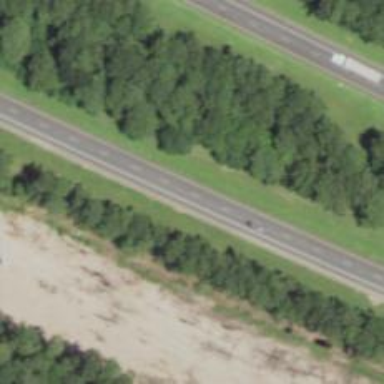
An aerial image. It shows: Asphalt motorway.